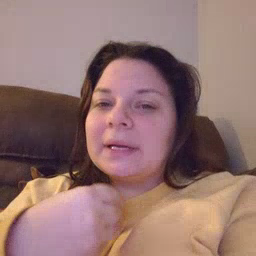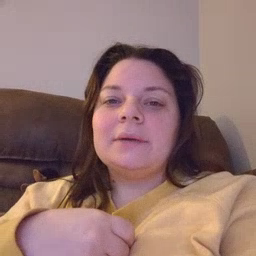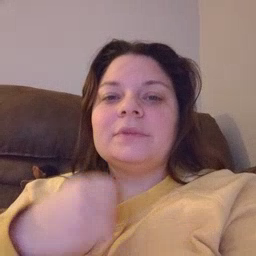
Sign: pretty